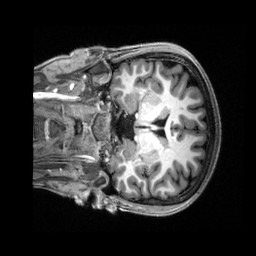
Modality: T1w
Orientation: coronal
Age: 21
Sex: female
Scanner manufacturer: siemens
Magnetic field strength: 3 T
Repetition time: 2.5 s
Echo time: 0.00222 s